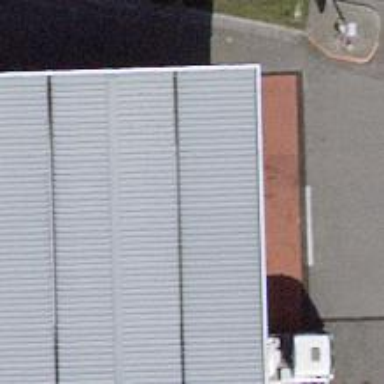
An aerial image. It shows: View of roof of building.